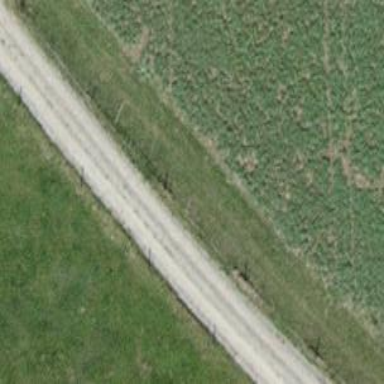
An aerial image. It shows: Grass track with grade3 tracktype.